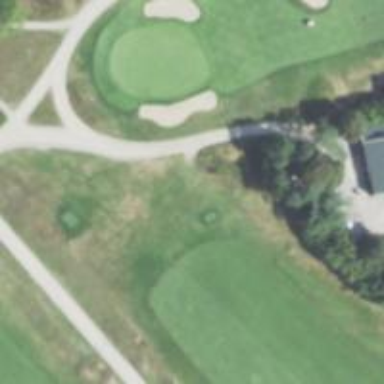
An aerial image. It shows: Path used for both walking and golf.